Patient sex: M
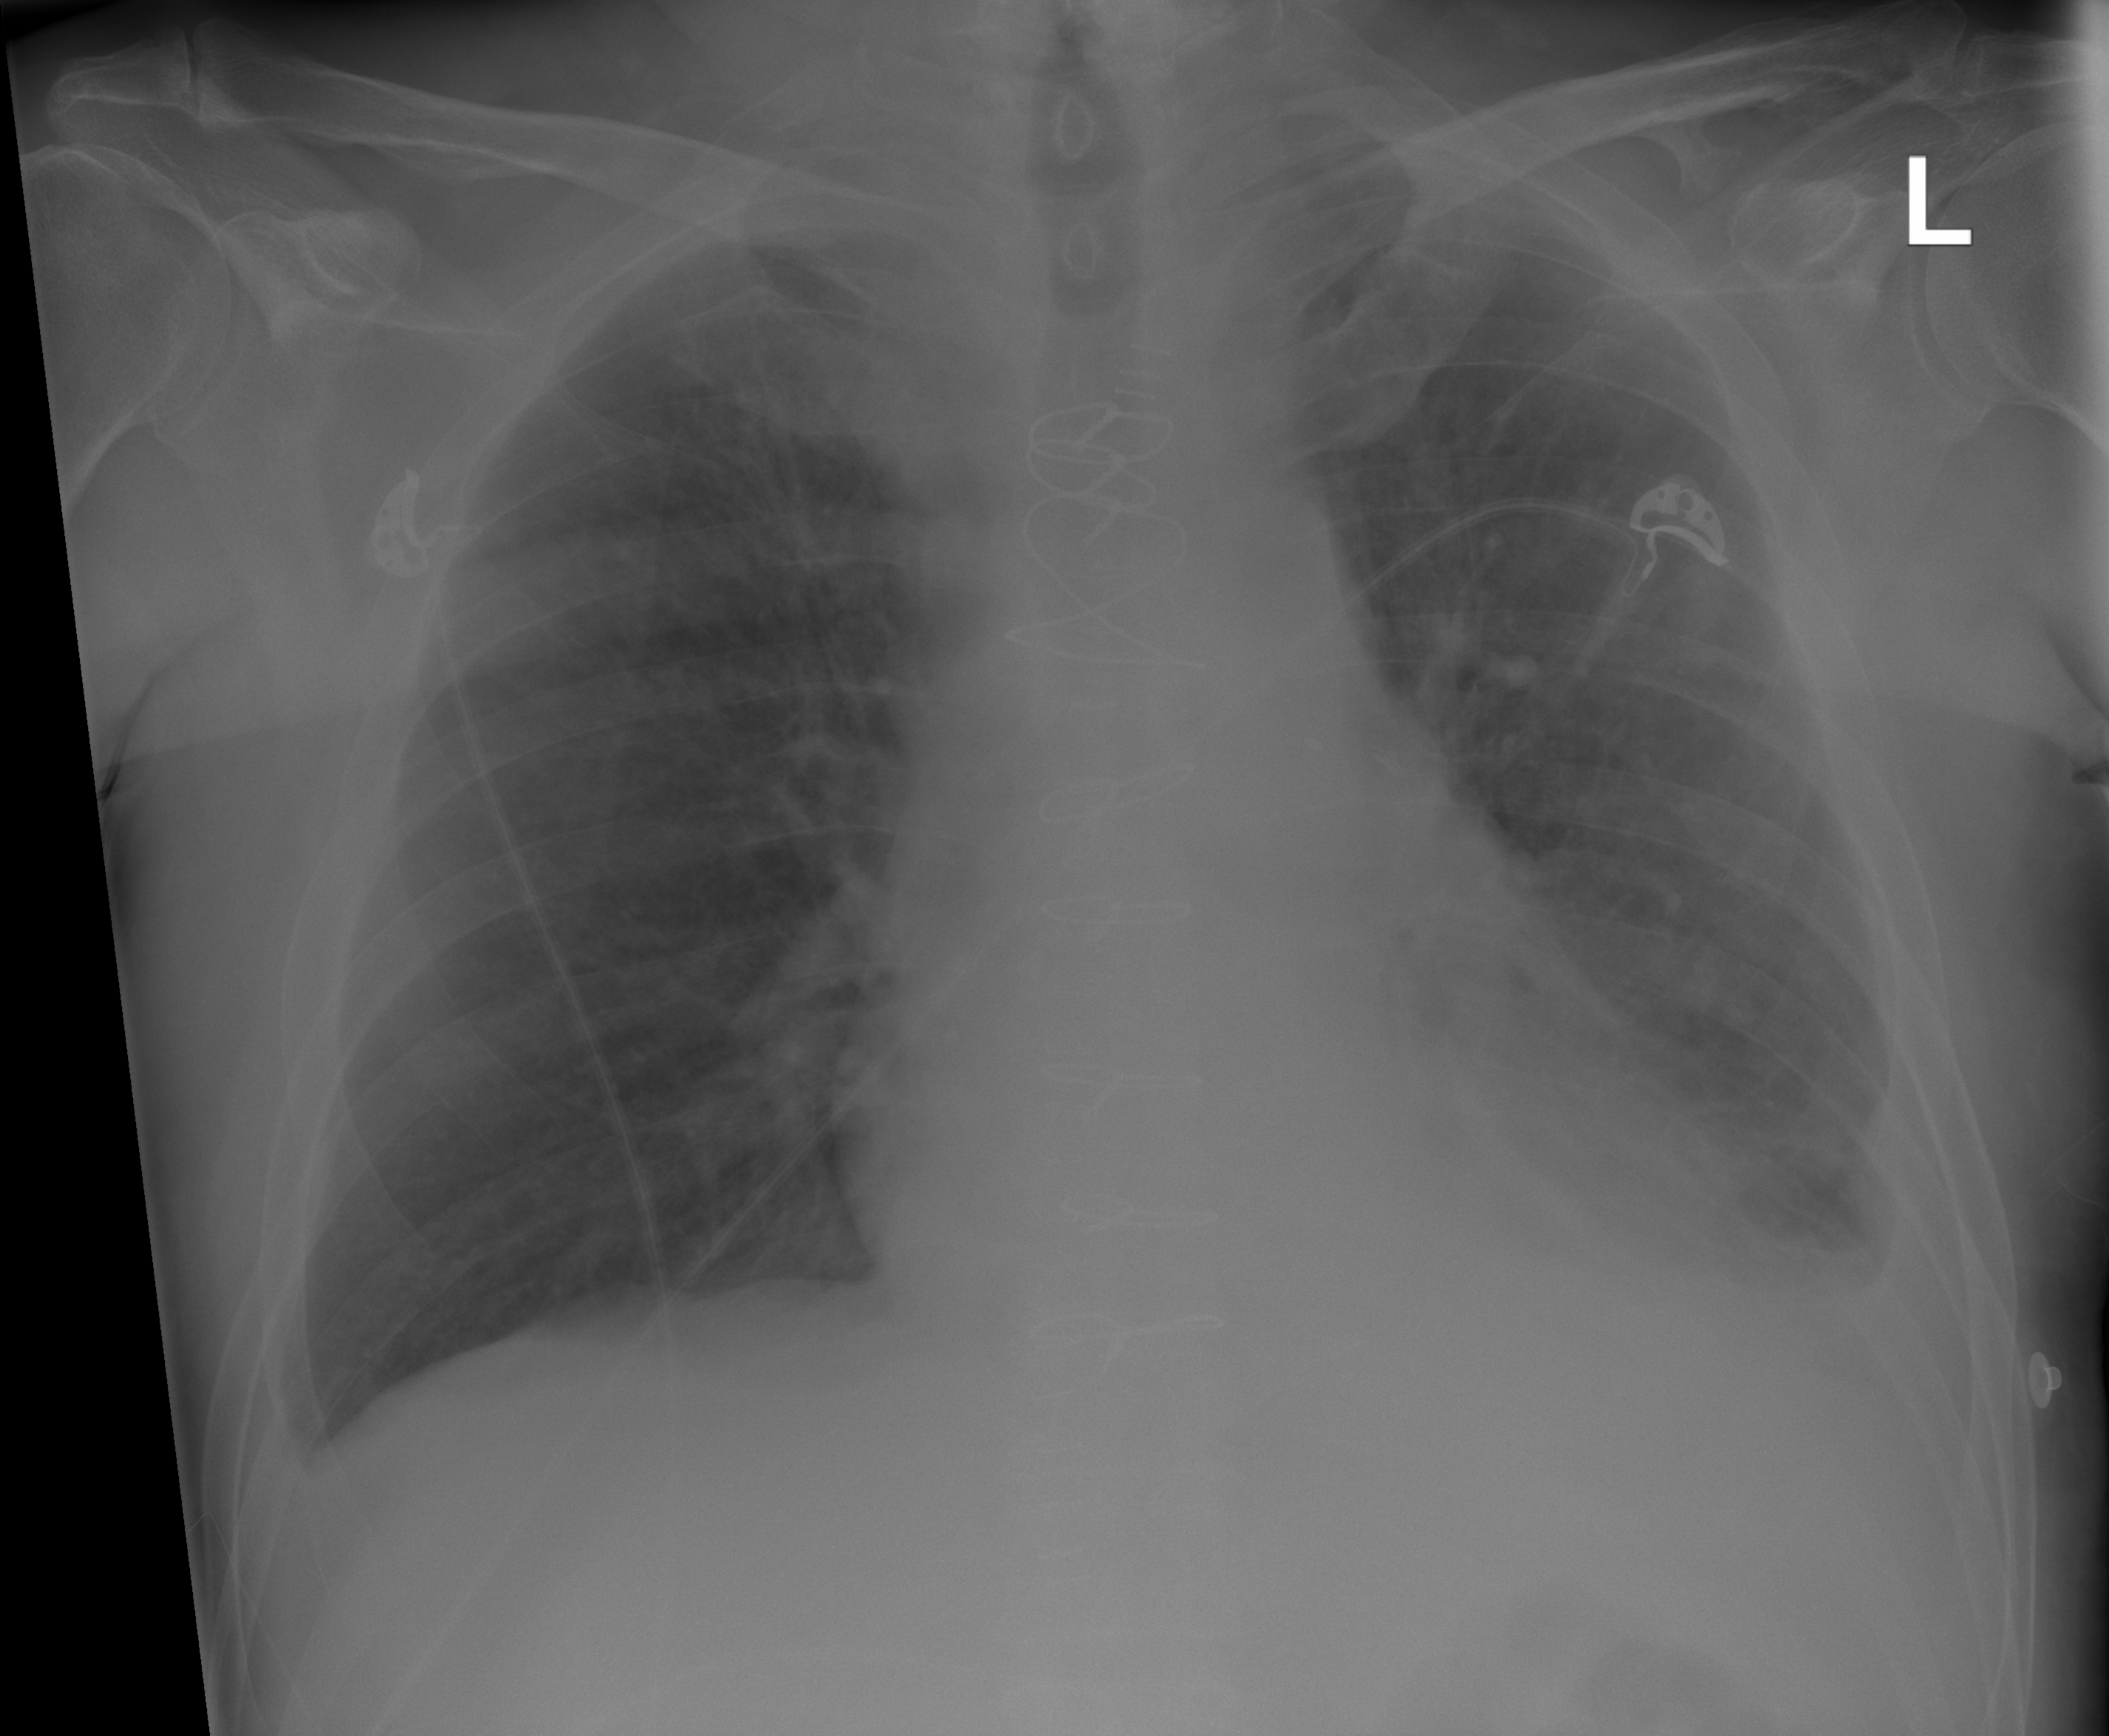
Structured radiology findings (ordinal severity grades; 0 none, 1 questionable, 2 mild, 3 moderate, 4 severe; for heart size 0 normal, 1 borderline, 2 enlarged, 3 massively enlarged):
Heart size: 1
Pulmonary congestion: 2
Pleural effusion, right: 1
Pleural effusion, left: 2
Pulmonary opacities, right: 0
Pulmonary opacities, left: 2
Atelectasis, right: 0
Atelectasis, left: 2